Question: I have the following dual plot (from <URL>:

Here's the code that generates the plot:
'''
library(ggplot2)
library(gtable)
df <- data.frame(x=c(5,2,7,3),
y=c("asdasxfqwe","a","b","c"),
facet=c(1,1,2,2))
# First plot (a bit of extra space between facets)
p <- ggplot(df, aes(x, y)) + facet_grid(~facet) +
geom_point() +
theme(panel.margin = unit(4, "lines"),
axis.text.y = element_text( hjust=0.5))
# get y-axis labels
g <- ggplotGrob(p)
axis <- gtable_filter(g, "axis-l")[["grobs"]][[1]][["children"]][["axis"]][,1]
# remove axis
g[["grobs"]][[4]][["children"]][["axis"]] <- NULL
# build plot & add axis to LHS of left facet
panels <- subset(g$layout, name == "panel")
g <- gtable_add_grob(g, grobs=axis, t = unique(panels$t),
l=tail(panels$l, -1)-1)
grid.newpage()
grid.draw(g)
'''
As I understand, the empty space on the left is where the y-axis text used to be before it was moved using the 'gtable' code. How to get rid of this empty space?
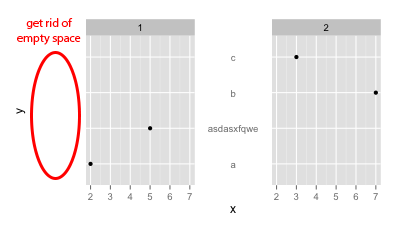
Answer: Upgraded comment:
Since you're editing the 'gtable', you can set the relevant width to something smaller,
'''
g[["widths"]][3] <- list(unit(1, "line"))
'''